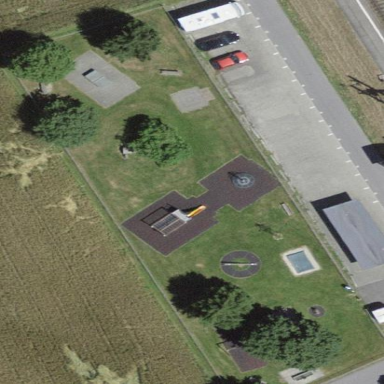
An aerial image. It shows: Playground area for leisure activities on the land.